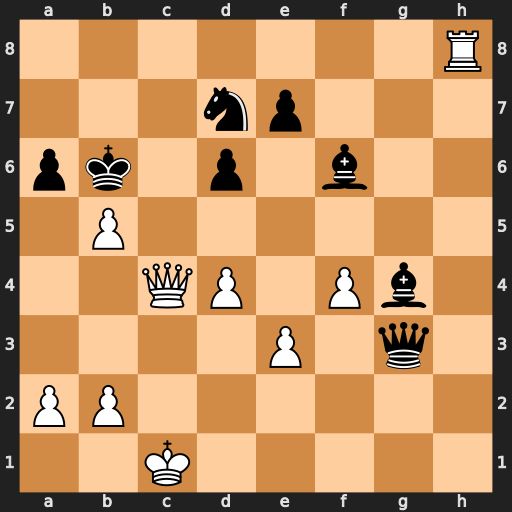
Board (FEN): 7R/3np3/pk1p1b2/1P6/2QP1Pb1/4P1q1/PP6/2K5
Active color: w
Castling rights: -
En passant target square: -
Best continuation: Qc6+ Ka5 Qxa6+ Kb4 Qa3+ Kxb5 Qb3+ Kc6 Rc8#